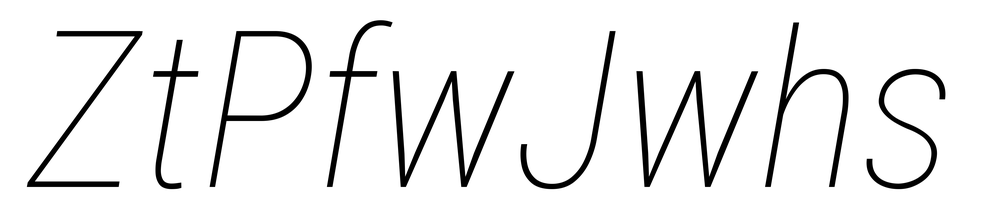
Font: Roboto-Italic_Condensed_Thin_Italic